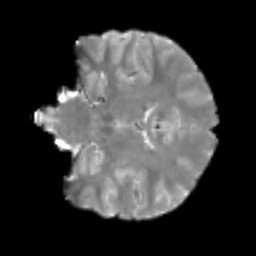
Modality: T2w
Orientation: coronal
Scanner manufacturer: siemens
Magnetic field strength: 3 T
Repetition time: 4 s
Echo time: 0.0594 s